Question: The apple developer documentation explains the handled movement by this image :

I'm pretty confused now... because doing some tests i get that the Accelerometer doesn't handle translation on the axis but a little set of rotations ... in example if i move my device on the 'X' axe nothing happen .. if i rotate it on the 'Z' i get acceleration on 'X'.
Here the code i use for my test:
'''
-(void)accelerometer:(UIAccelerometer *)accelerometer didAccelerate:(UIAcceleration *)acceleration{
[self.sliderX setProgress:fabsf(acceleration.x)];
[self.sliderY setProgress:fabsf(acceleration.y)];
[self.sliderZ setProgress:fabsf(acceleration.z)];
}
'''
Edit------
The behavior that i can't understand is wired to rotation on a single axe, as i said before... rotating on Z axe by 30 deg i get a continuous acceleration... while translating on X axe i get acceleration only for short and fast movement.
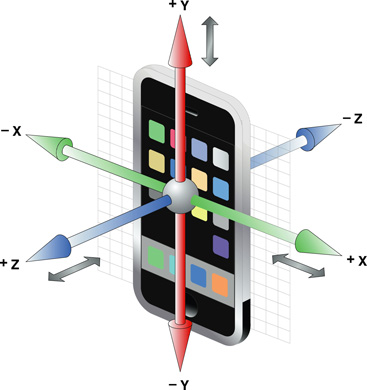
Answer: The accelerometer is most strongly affected by acceleration due to gravity. It's actually returning the difference between free fall and whatever it's actually doing.
So, if you had the iPhone flat on the table you should have an acceleration along z. If you balanced it on one of its longer sides, you should have an acceleration along x. If your iPhone was falling to the ground then you should have an acceleration vector of (0, 0, 0).
Moving the iPhone, such a sliding it, will produce an effect but it'll likely be small in comparison to gravity so it'll be easy to miss.
So rotating on z produces a lasting change because you've changed the direction of gravity relative to the device. Translating on x gives a transient change because you're accelerating the device briefly, then stopping the acceleration.